Interaction volume radius: 5 \u00c5
Interaction volume height: 10 \u00c5
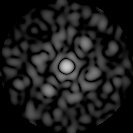
Disorder parameter: 0.8689